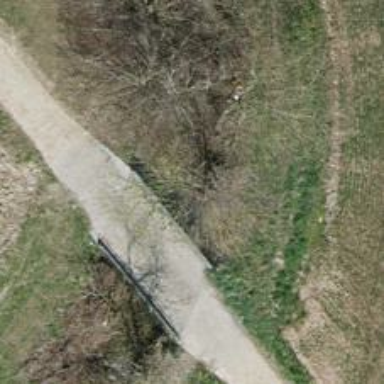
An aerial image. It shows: Culvert tunnel.